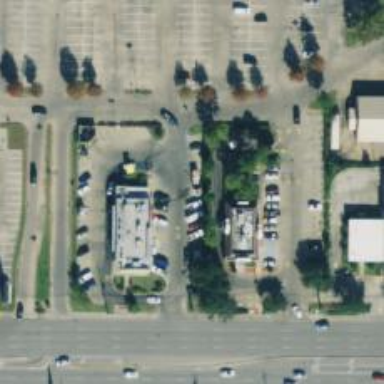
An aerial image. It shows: Parking space.